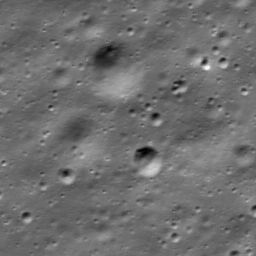
Host type: hard_negative
Lunar coordinates: latitude 63.584, longitude -24.973